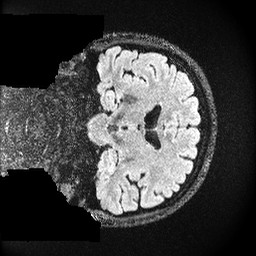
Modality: FLAIR
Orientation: coronal
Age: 22
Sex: male
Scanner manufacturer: ge
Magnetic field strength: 3 T
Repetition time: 4.802 s
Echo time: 0.1169 s